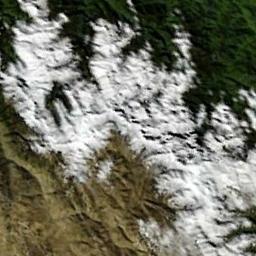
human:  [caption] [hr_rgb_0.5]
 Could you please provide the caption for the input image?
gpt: The snow berg is consist of green plants,Bare land and white snow .

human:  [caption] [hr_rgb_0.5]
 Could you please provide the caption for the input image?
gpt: The snow on the snowy mountains is distributed at the junction of brown and green mountains .

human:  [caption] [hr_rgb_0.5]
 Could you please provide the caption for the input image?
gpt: There is a lot of snow on the snowberg .

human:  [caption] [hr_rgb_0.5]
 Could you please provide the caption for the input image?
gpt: The snowberg is covered with glaciers and vegetation and the snowberg also is partly exposed .

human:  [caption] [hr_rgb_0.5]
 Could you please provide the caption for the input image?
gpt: There are some snow on the snowberg .